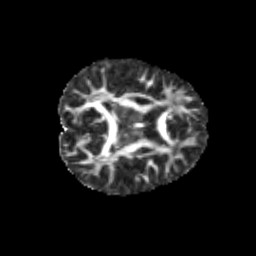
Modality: FA
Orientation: axial
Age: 11
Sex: female
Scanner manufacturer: siemens
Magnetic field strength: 3 T
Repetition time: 3.8 s
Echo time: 0.07 s